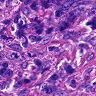
Metastatic tissue present: yes